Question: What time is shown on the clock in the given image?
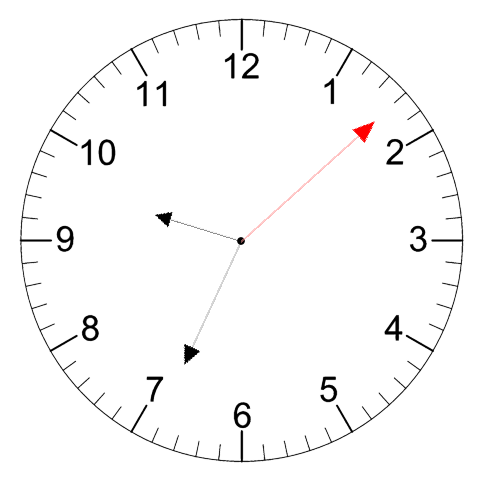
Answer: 09:34:08